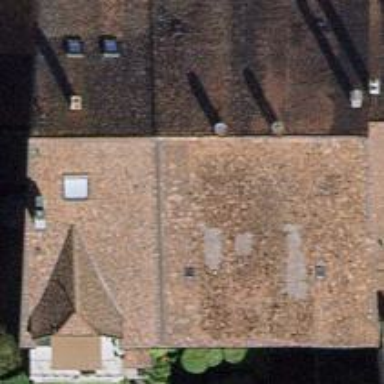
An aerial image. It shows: Gabled roof house.